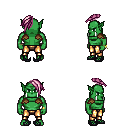
a pixel art fantasy rpg character, male body template, orc, green skin, leather shoulder armor, gold greaves, pink long mohawk hairstyle, bracelets, ghillies, four views (front, back, left, right), 2x2 character sprite sheet, small pixel art, hard edges, no anti-aliasing